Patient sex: F
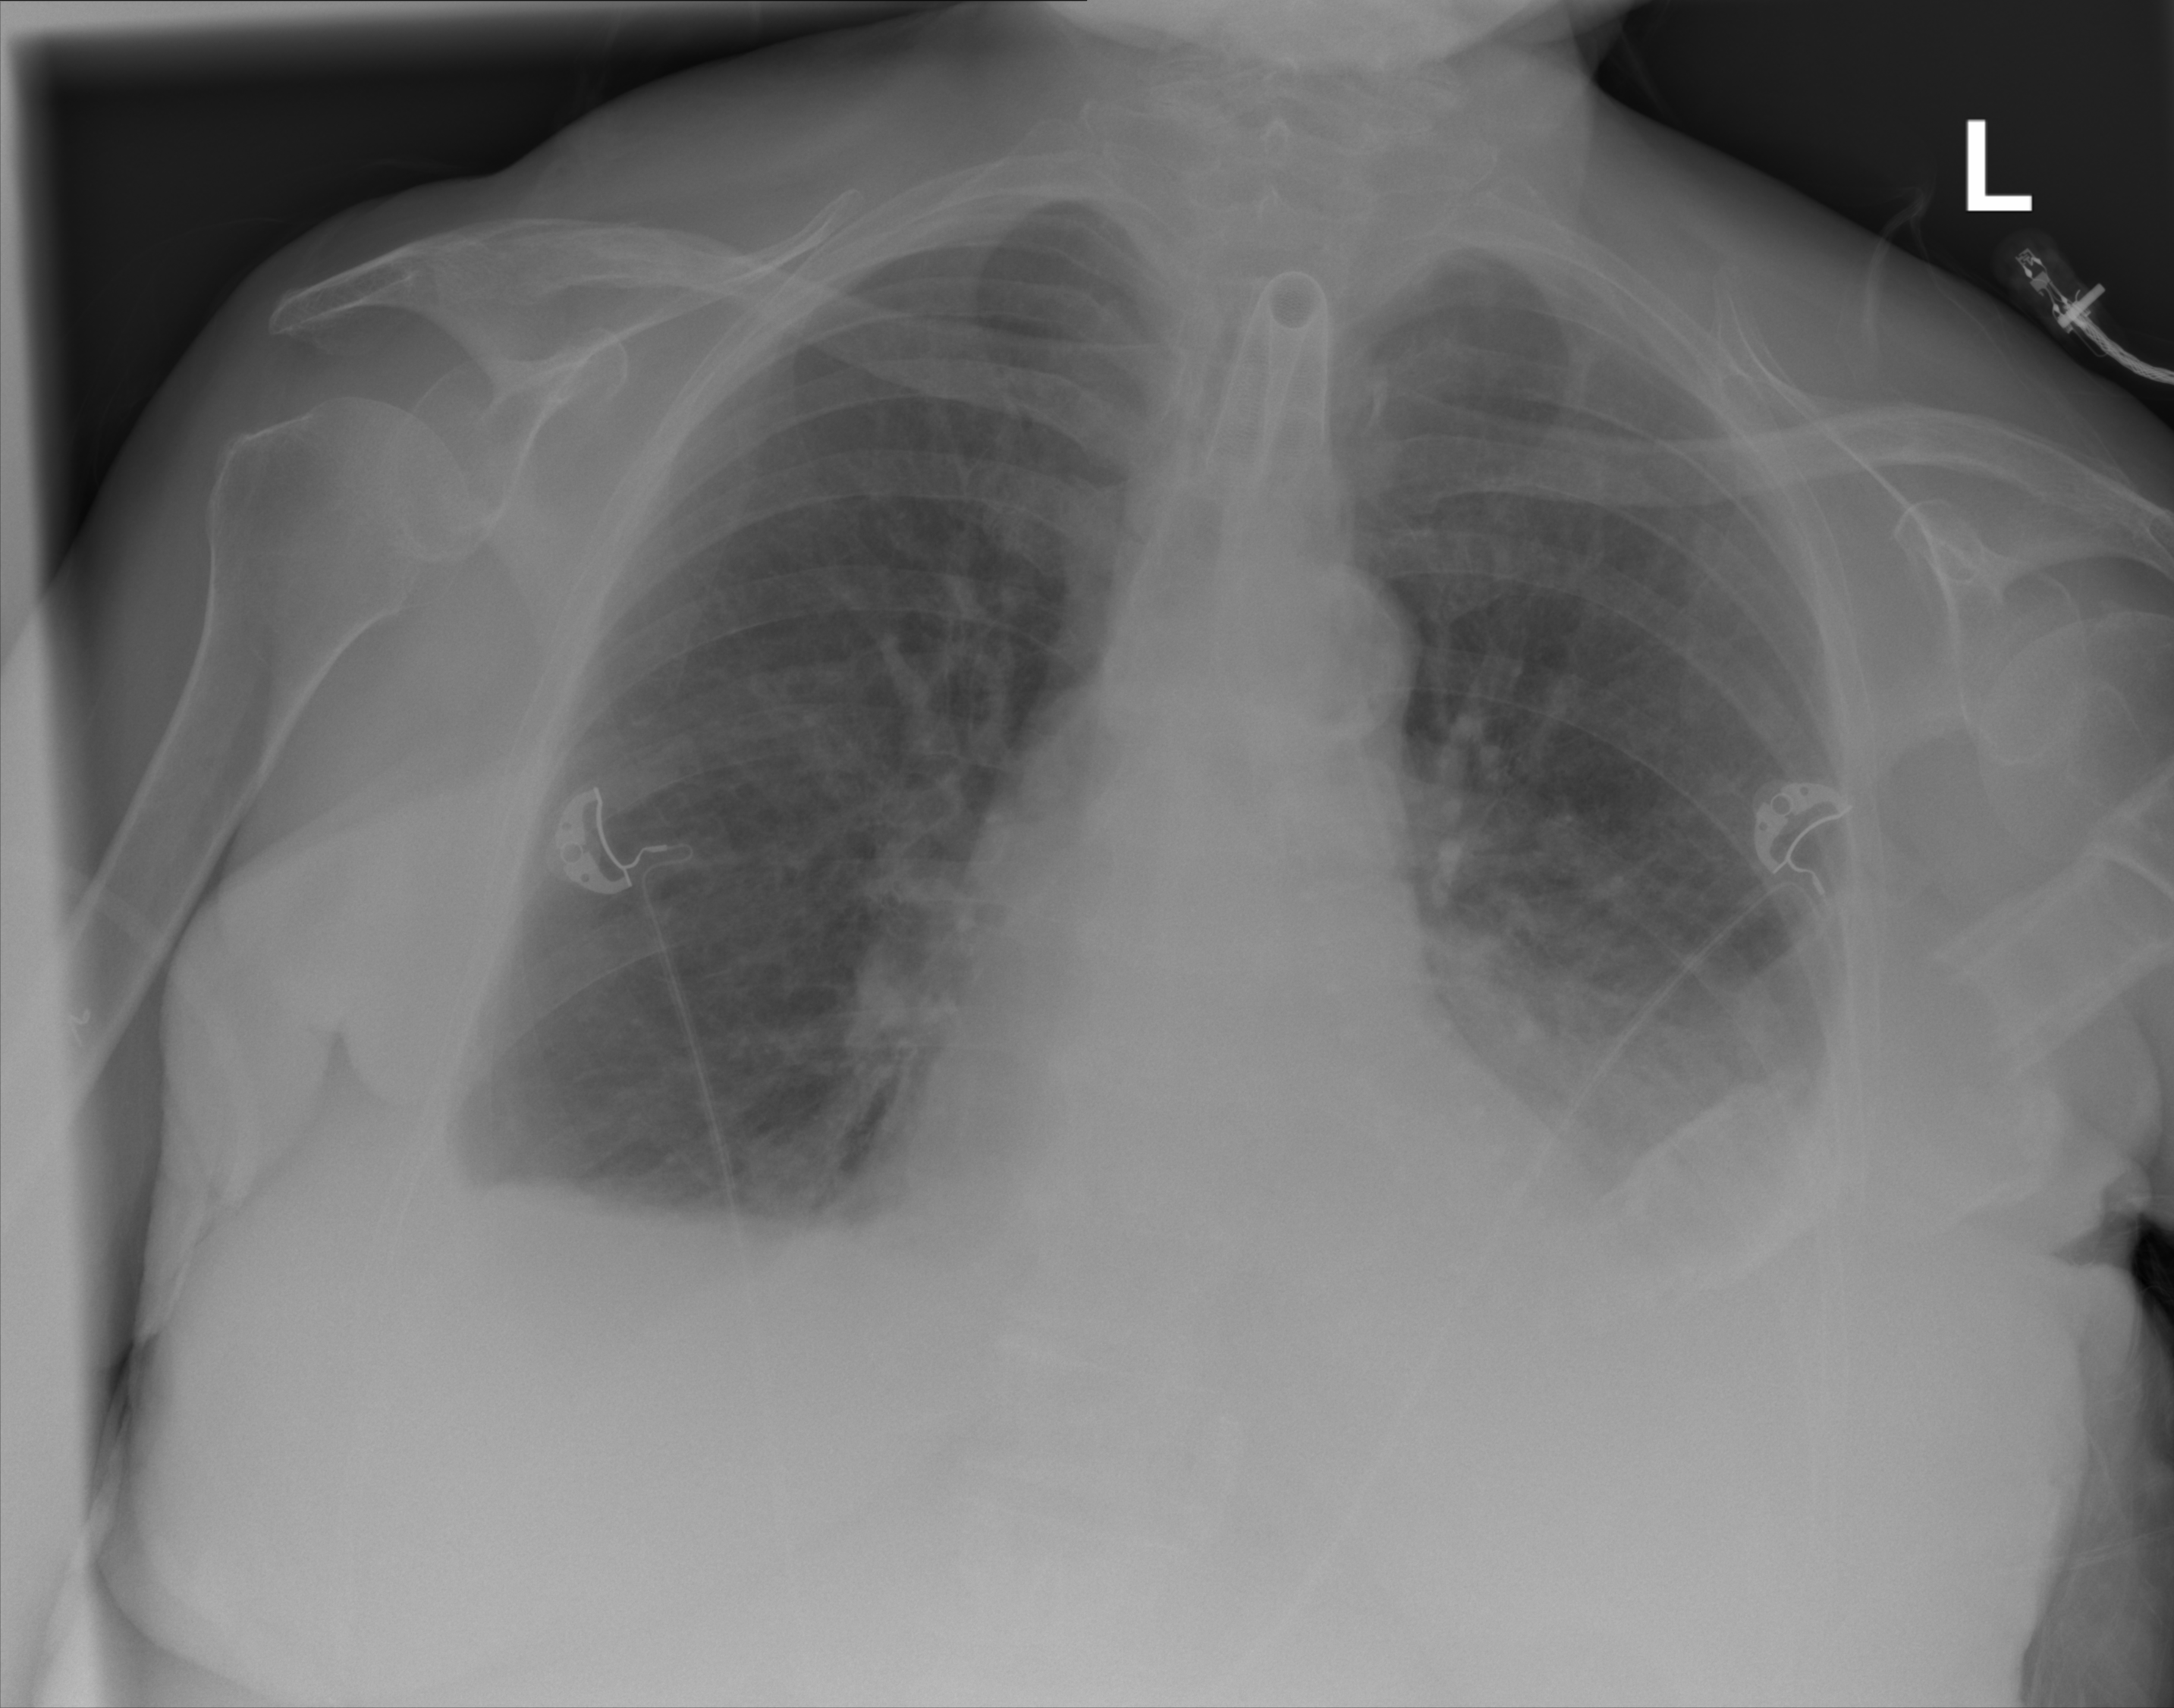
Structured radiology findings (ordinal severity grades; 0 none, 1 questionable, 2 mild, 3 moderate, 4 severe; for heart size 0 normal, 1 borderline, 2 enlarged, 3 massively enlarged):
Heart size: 2
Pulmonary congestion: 0
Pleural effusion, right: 2
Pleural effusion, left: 3
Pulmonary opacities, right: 0
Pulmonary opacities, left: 0
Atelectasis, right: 0
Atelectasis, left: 0